Question: I have data structured in a hierarchical manner, that when being rendered with the TreeView control gets the output as below to the left. But I want to have the visual appearance looking more like the graph on the right (mockup).

I've tried templating the TreeView and TreeViewItem controls but can't really get anything to work as I would've hoped. Any ideas?
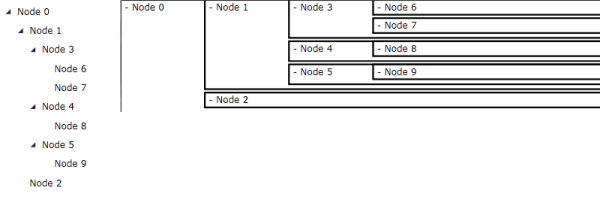
Answer: this can be done in styles.
I have created one and hopefully you can start from here to achieve what you wanted. :)
'''
<UserControl.Resources>
<ControlTemplate x:Key="CommonValidationToolTipTemplate" TargetType="ToolTip">
<Grid x:Name="Root" Margin="5,0" Opacity="0" RenderTransformOrigin="0,0">
<Grid.RenderTransform>
<TranslateTransform x:Name="Translation" X="-25"/>
</Grid.RenderTransform>
<VisualStateManager.VisualStateGroups>
<VisualStateGroup x:Name="OpenStates">
<VisualStateGroup.Transitions>
<VisualTransition GeneratedDuration="0"/>
<VisualTransition GeneratedDuration="0:0:0.2" To="Open">
<Storyboard>
<DoubleAnimation Duration="0:0:0.2" To="0" Storyboard.TargetProperty="X" Storyboard.TargetName="Translation">
<DoubleAnimation.EasingFunction>
<BackEase Amplitude=".3" EasingMode="EaseOut"/>
</DoubleAnimation.EasingFunction>
</DoubleAnimation>
<DoubleAnimation Duration="0:0:0.2" To="1" Storyboard.TargetProperty="Opacity" Storyboard.TargetName="Root"/>
</Storyboard>
</VisualTransition>
</VisualStateGroup.Transitions>
<VisualState x:Name="Closed">
<Storyboard>
<DoubleAnimation Duration="0" To="0" Storyboard.TargetProperty="Opacity" Storyboard.TargetName="Root"/>
</Storyboard>
</VisualState>
<VisualState x:Name="Open">
<Storyboard>
<DoubleAnimation Duration="0" To="0" Storyboard.TargetProperty="X" Storyboard.TargetName="Translation"/>
<DoubleAnimation Duration="0" To="1" Storyboard.TargetProperty="Opacity" Storyboard.TargetName="Root"/>
</Storyboard>
</VisualState>
</VisualStateGroup>
</VisualStateManager.VisualStateGroups>
<Border Background="#052A2E31" CornerRadius="5" Margin="4,4,-4,-4"/>
<Border Background="#152A2E31" CornerRadius="4" Margin="3,3,-3,-3"/>
<Border Background="#252A2E31" CornerRadius="3" Margin="2,2,-2,-2"/>
<Border Background="#352A2E31" CornerRadius="2" Margin="1,1,-1,-1"/>
<Border Background="#FFDC000C" CornerRadius="2">
<TextBlock Foreground="White" MaxWidth="250" Margin="8,4,8,4" TextWrapping="Wrap" Text="{Binding (Validation.Errors)[0].ErrorContent}" UseLayoutRounding="false"/>
</Border>
</Grid>
</ControlTemplate>
<Style TargetType="sdk:TreeViewItem">
<Setter Property="Padding" Value="3"/>
<Setter Property="HorizontalContentAlignment" Value="Left"/>
<Setter Property="VerticalContentAlignment" Value="Top"/>
<Setter Property="Background" Value="Transparent"/>
<Setter Property="BorderThickness" Value="1"/>
<Setter Property="Cursor" Value="Arrow"/>
<Setter Property="IsTabStop" Value="True"/>
<Setter Property="TabNavigation" Value="Once"/>
<Setter Property="Margin" Value="0"/>
<Setter Property="Template">
<Setter.Value>
<ControlTemplate TargetType="sdk:TreeViewItem">
<Border BorderThickness="1" BorderBrush="#FFB8E2B7" Margin="2,-1,2,2">
<VisualStateManager.VisualStateGroups>
<VisualStateGroup x:Name="CommonStates">
<VisualState x:Name="Normal"/>
<VisualState x:Name="MouseOver"/>
<VisualState x:Name="Pressed"/>
<VisualState x:Name="Disabled">
<Storyboard>
<ObjectAnimationUsingKeyFrames Duration="0" Storyboard.TargetProperty="Foreground" Storyboard.TargetName="Header">
<DiscreteObjectKeyFrame KeyTime="0">
<DiscreteObjectKeyFrame.Value>
<SolidColorBrush Color="#FF999999"/>
</DiscreteObjectKeyFrame.Value>
</DiscreteObjectKeyFrame>
</ObjectAnimationUsingKeyFrames>
</Storyboard>
</VisualState>
</VisualStateGroup>
<VisualStateGroup x:Name="SelectionStates">
<VisualState x:Name="Unselected"/>
<VisualState x:Name="Selected">
<Storyboard>
<DoubleAnimation Duration="0" To=".75" Storyboard.TargetProperty="Opacity" Storyboard.TargetName="Selection"/>
</Storyboard>
</VisualState>
<VisualState x:Name="SelectedInactive">
<Storyboard>
<DoubleAnimation Duration="0" To=".2" Storyboard.TargetProperty="Opacity" Storyboard.TargetName="Selection"/>
<ColorAnimation Duration="0" To="#FF999999" Storyboard.TargetProperty="Color" Storyboard.TargetName="SelectionFill"/>
<ColorAnimation Duration="0" To="#FF333333" Storyboard.TargetProperty="Color" Storyboard.TargetName="SelectionStroke"/>
</Storyboard>
</VisualState>
</VisualStateGroup>
<VisualStateGroup x:Name="HasItemsStates">
<VisualState x:Name="HasItems"/>
<VisualState x:Name="NoItems">
<Storyboard>
<ObjectAnimationUsingKeyFrames Duration="0" Storyboard.TargetProperty="Visibility" Storyboard.TargetName="ExpanderButton">
<DiscreteObjectKeyFrame KeyTime="0" Value="Collapsed"/>
</ObjectAnimationUsingKeyFrames>
</Storyboard>
</VisualState>
</VisualStateGroup>
<VisualStateGroup x:Name="ExpansionStates">
<VisualState x:Name="Collapsed"/>
<VisualState x:Name="Expanded">
<Storyboard>
<ObjectAnimationUsingKeyFrames Duration="0" Storyboard.TargetProperty="Visibility" Storyboard.TargetName="ItemsHost">
<DiscreteObjectKeyFrame KeyTime="0" Value="Visible"/>
</ObjectAnimationUsingKeyFrames>
</Storyboard>
</VisualState>
</VisualStateGroup>
<VisualStateGroup x:Name="ValidationStates">
<VisualState x:Name="Valid"/>
<VisualState x:Name="InvalidUnfocused">
<Storyboard>
<ObjectAnimationUsingKeyFrames Storyboard.TargetProperty="Visibility" Storyboard.TargetName="Validation">
<DiscreteObjectKeyFrame KeyTime="0" Value="Visible"/>
</ObjectAnimationUsingKeyFrames>
</Storyboard>
</VisualState>
<VisualState x:Name="InvalidFocused">
<Storyboard>
<ObjectAnimationUsingKeyFrames Storyboard.TargetProperty="Visibility" Storyboard.TargetName="Validation">
<DiscreteObjectKeyFrame KeyTime="0" Value="Visible"/>
</ObjectAnimationUsingKeyFrames>
<ObjectAnimationUsingKeyFrames Storyboard.TargetProperty="IsOpen" Storyboard.TargetName="ValidationToolTip">
<DiscreteObjectKeyFrame KeyTime="0">
<DiscreteObjectKeyFrame.Value>
<System:Boolean>True</System:Boolean>
</DiscreteObjectKeyFrame.Value>
</DiscreteObjectKeyFrame>
</ObjectAnimationUsingKeyFrames>
</Storyboard>
</VisualState>
</VisualStateGroup>
</VisualStateManager.VisualStateGroups>
<Grid Background="{x:Null}">
<Grid.ColumnDefinitions>
<ColumnDefinition Width="15"/>
<ColumnDefinition Width="Auto"/>
<ColumnDefinition/>
</Grid.ColumnDefinitions>
<Grid.RowDefinitions>
<RowDefinition Height="Auto"/>
<RowDefinition Height="*"/>
</Grid.RowDefinitions>
<ToggleButton x:Name="ExpanderButton" HorizontalAlignment="Stretch" IsTabStop="False" TabNavigation="Once" VerticalAlignment="Stretch">
<ToggleButton.Template>
<ControlTemplate TargetType="ToggleButton">
<Grid x:Name="Root" Background="Transparent">
<VisualStateManager.VisualStateGroups>
<VisualStateGroup x:Name="CommonStates">
<VisualState x:Name="Normal"/>
<VisualState x:Name="MouseOver">
<Storyboard>
<ColorAnimation Duration="0" To="#FF1BBBFA" Storyboard.TargetProperty="(Path.Stroke).Color" Storyboard.TargetName="UncheckedVisual"/>
</Storyboard>
</VisualState>
<VisualState x:Name="Disabled">
<Storyboard>
<DoubleAnimation Duration="0" To=".7" Storyboard.TargetProperty="Opacity" Storyboard.TargetName="Root"/>
</Storyboard>
</VisualState>
</VisualStateGroup>
<VisualStateGroup x:Name="CheckStates">
<VisualState x:Name="Unchecked"/>
<VisualState x:Name="Checked">
<Storyboard>
<DoubleAnimation Duration="0" To="0" Storyboard.TargetProperty="Opacity" Storyboard.TargetName="UncheckedVisual"/>
<DoubleAnimation Duration="0" To="1" Storyboard.TargetProperty="Opacity" Storyboard.TargetName="CheckedVisual"/>
</Storyboard>
</VisualState>
<VisualState x:Name="Indeterminate"/>
</VisualStateGroup>
</VisualStateManager.VisualStateGroups>
<Grid Margin="2">
<Rectangle x:Name="CheckedVisual" Fill="#FFFFFFFF" Stroke="#FF989898" StrokeThickness="1" StrokeLineJoin="Miter" RenderTransformOrigin="0.5,0.5" Margin="0,5" Width="11" Height="1" Opacity="0"/>
<Path x:Name="UncheckedVisual" Data="M4.<PHONE>,6 L5.<PHONE>,6 L5.<PHONE>,10.5 L4.<PHONE>,10.5 z M5.<PHONE>,5 L10.5,5 L10.5,6 L5.<PHONE>,6 z M0.5,5 L4.<PHONE>,5 L4.<PHONE>,6 L0.5,6 z M4.<PHONE>,0.5 L5.<PHONE>,0.5 L5.<PHONE>,5 L4.<PHONE>,5 z" Fill="#FFFFFFFF" Stretch="Fill" Stroke="#FF989898" StrokeThickness="1" StrokeLineJoin="Miter" UseLayoutRounding="False" Width="11" Height="11"/>
</Grid>
</Grid>
</ControlTemplate>
</ToggleButton.Template>
</ToggleButton>
<Rectangle x:Name="Selection" Grid.Column="1" IsHitTestVisible="False" Opacity="0" RadiusY="2" RadiusX="2" StrokeThickness="1">
<Rectangle.Fill>
<SolidColorBrush x:Name="SelectionFill" Color="#FFBADDE9"/>
</Rectangle.Fill>
<Rectangle.Stroke>
<SolidColorBrush x:Name="SelectionStroke" Color="#FF6DBDD1"/>
</Rectangle.Stroke>
</Rectangle>
<Button x:Name="Header" BorderBrush="{TemplateBinding BorderBrush}" BorderThickness="{TemplateBinding BorderThickness}" Background="{TemplateBinding Background}" Cursor="{TemplateBinding Cursor}" ClickMode="Hover" Grid.Column="1" Foreground="{TemplateBinding Foreground}" HorizontalAlignment="{TemplateBinding HorizontalContentAlignment}" IsTabStop="False" TabNavigation="Once" VerticalAlignment="{TemplateBinding VerticalContentAlignment}">
<Button.Template>
<ControlTemplate TargetType="Button">
<Grid Background="{TemplateBinding Background}">
<VisualStateManager.VisualStateGroups>
<VisualStateGroup x:Name="CommonStates">
<VisualState x:Name="Normal"/>
<VisualState x:Name="Pressed">
<Storyboard>
<DoubleAnimation Duration="0" To=".5" Storyboard.TargetProperty="Opacity" Storyboard.TargetName="Hover"/>
</Storyboard>
</VisualState>
<VisualState x:Name="Disabled">
<Storyboard>
<DoubleAnimation Duration="0" To=".55" Storyboard.TargetProperty="Opacity" Storyboard.TargetName="Content"/>
</Storyboard>
</VisualState>
</VisualStateGroup>
</VisualStateManager.VisualStateGroups>
<Rectangle x:Name="Hover" Fill="#FFBADDE9" IsHitTestVisible="False" Opacity="0" RadiusY="2" RadiusX="2" Stroke="#FF6DBDD1" StrokeThickness="1"/>
<ContentPresenter x:Name="Content" Cursor="{TemplateBinding Cursor}" ContentTemplate="{TemplateBinding ContentTemplate}" Content="{TemplateBinding Content}" HorizontalAlignment="Left" Margin="{TemplateBinding Padding}"/>
</Grid>
</ControlTemplate>
</Button.Template>
<ContentPresenter ContentTemplate="{TemplateBinding HeaderTemplate}" Content="{TemplateBinding Header}"/>
</Button>
<Border x:Name="Validation" BorderBrush="#FFDB000C" BorderThickness="{TemplateBinding BorderThickness}" Grid.Column="1" CornerRadius="2" Visibility="Collapsed">
<ToolTipService.ToolTip>
<ToolTip x:Name="ValidationToolTip" DataContext="{Binding RelativeSource={RelativeSource TemplatedParent}}" IsHitTestVisible="True" Placement="Right" PlacementTarget="{Binding ElementName=Header}" Template="{StaticResource CommonValidationToolTipTemplate}"/>
</ToolTipService.ToolTip>
<Grid Background="Transparent" HorizontalAlignment="Right" Height="10" Margin="0,-4,-4,0" VerticalAlignment="Top" Width="10">
<Path Data="M 1,0 L6,0 A 2,2 90 0 1 8,2 L8,7 Z" Fill="#FFDC000C" Margin="-1,3,0,0"/>
<Path Data="M 0,0 L2,0 L 8,6 L8,8" Fill="#FFFFFFFF" Margin="-1,3,0,0"/>
</Grid>
</Border>
<ItemsPresenter x:Name="ItemsHost" Grid.Column="2" Grid.RowSpan="2" Visibility="Collapsed"/>
</Grid>
</Border>
</ControlTemplate>
</Setter.Value>
</Setter>
</Style>
</UserControl.Resources>
<Grid x:Name="LayoutRoot" Background="White">
<sdk:TreeView>
<sdk:TreeViewItem Header="TreeViewItem" IsExpanded="True">
<sdk:TreeViewItem Header="TreeViewItem" IsExpanded="True">
<sdk:TreeViewItem Header="TreeViewItem" IsExpanded="True">
<sdk:TreeViewItem Header="TreeViewItem"/>
<sdk:TreeViewItem Header="TreeViewItem"/>
</sdk:TreeViewItem>
<sdk:TreeViewItem Header="TreeViewItem" Margin="0"/>
</sdk:TreeViewItem>
<sdk:TreeViewItem Header="TreeViewItem" Margin="0"/>
</sdk:TreeViewItem>
</sdk:TreeView>
</Grid>
'''